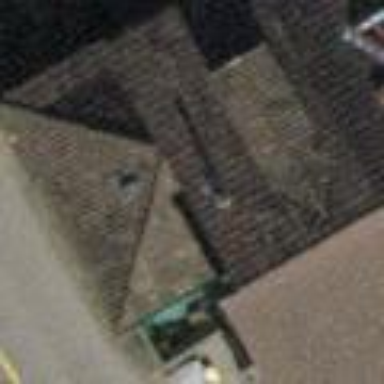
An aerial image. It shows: Terrace building.